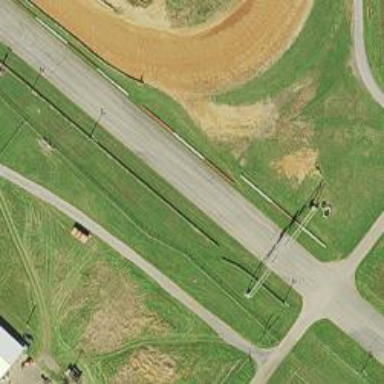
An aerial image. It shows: Motor sport raceway.